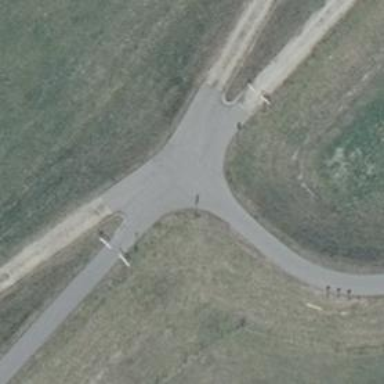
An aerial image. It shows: Path with asphalt surface running alongside embankment.